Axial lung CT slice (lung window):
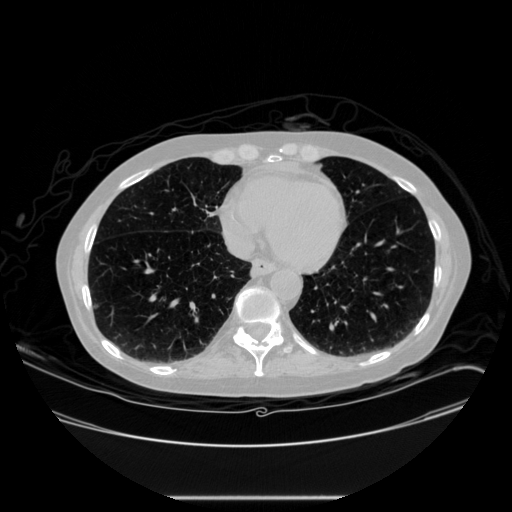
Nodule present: yes
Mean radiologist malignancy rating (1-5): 1.5